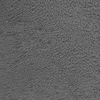
Atmospheric dust classification: not_dusty